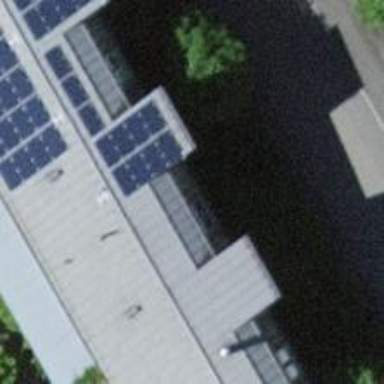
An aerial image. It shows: Solar photovoltaic panel generator.